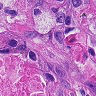
Metastatic tissue present: yes